Question: we're having an application on server instance and quite rarely, but we have out of memory exception (program is not leaking, just instance is quite small and it operates with quite big amounts of data).
That would be not a problem, as we monitor processes on that server instance and if some of the processes are not found in process list, alert email is sent.
Now the problem is with this:

That prevents process from disappearing from process list, so we don't get alert email about it's failure. Is it possible to disable this message, that if program fails on something we don't catch, it would close without user interaction?
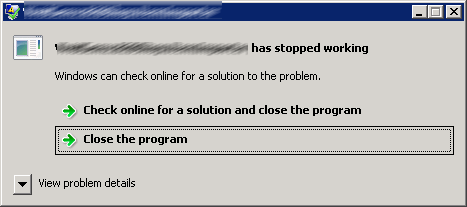
Answer: Assuming Windows Forms, I typically do multiple steps to prevent this message box.
First, I connect several handlers in the 'Main' function:
'''
[STAThread]
private static void Main()
{
Application.ThreadException +=
application_ThreadException;
Application.SetUnhandledExceptionMode(
UnhandledExceptionMode.CatchException);
AppDomain.CurrentDomain.UnhandledException +=
currentDomain_UnhandledException;
Application.Run(new MainForm());
}
'''
Those handlers are being called when an otherwise unhandled exception occurs. I would define them something like:
'''
private static void application_ThreadException(
object sender,
ThreadExceptionEventArgs e)
{
doHandleException(e.Exception);
}
private static void currentDomain_UnhandledException(
object sender,
UnhandledExceptionEventArgs e)
{
doHandleException(e.ExceptionObject as Exception);
}
'''
The actual 'doHandleException' function that is then called does the actual error handling. Usually this is logging the error and notifying the user, giving him the options to continue the application or quit it.
An example from a real-world application looks like:
'''
private static void doHandleException(
Exception e)
{
try
{
Log.Instance.ErrorException(@"Exception.", e);
}
catch (Exception x)
{
Trace.WriteLine(string.Format(
@"Error during exception logging: '{0}'.", x.Message));
}
var form = Form.ActiveForm;
if (form == null)
{
MessageBox.Show(buildMessage(e),
"MyApp", MessageBoxButtons.OK, MessageBoxIcon.Error);
}
else
{
MessageBox.Show(form, buildMessage(e),
"MyApp", MessageBoxButtons.OK, MessageBoxIcon.Error);
}
}
'''
With the helper function:
'''
public static string buildMessage(Exception exception)
{
var result = new StringBuilder();
while (exception != null)
{
result.AppendLine(exception.Message);
result.AppendLine();
exception = exception.InnerException;
}
return result.ToString().Trim();
}
'''
If you are using not Windows Forms but e.g. a Console application or WPF, some handlers are not present, while others are present instead.
The idea stays the same: Subscribe to event handlers that are being called if you have no 'try...catch' around your code blocks.
Personally, I try to have as few of those 'try...catch' blocks as possible (ideally none).